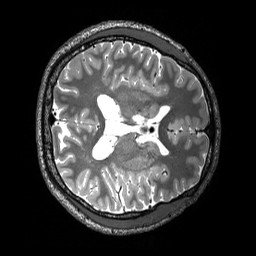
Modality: T2w
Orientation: axial
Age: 26
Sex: male
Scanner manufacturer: siemens
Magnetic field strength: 3 T
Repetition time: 3.2 s
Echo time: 0.565 s